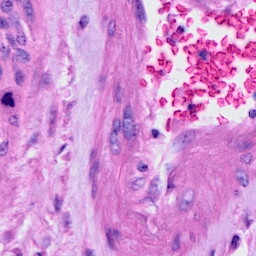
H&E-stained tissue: Cervix